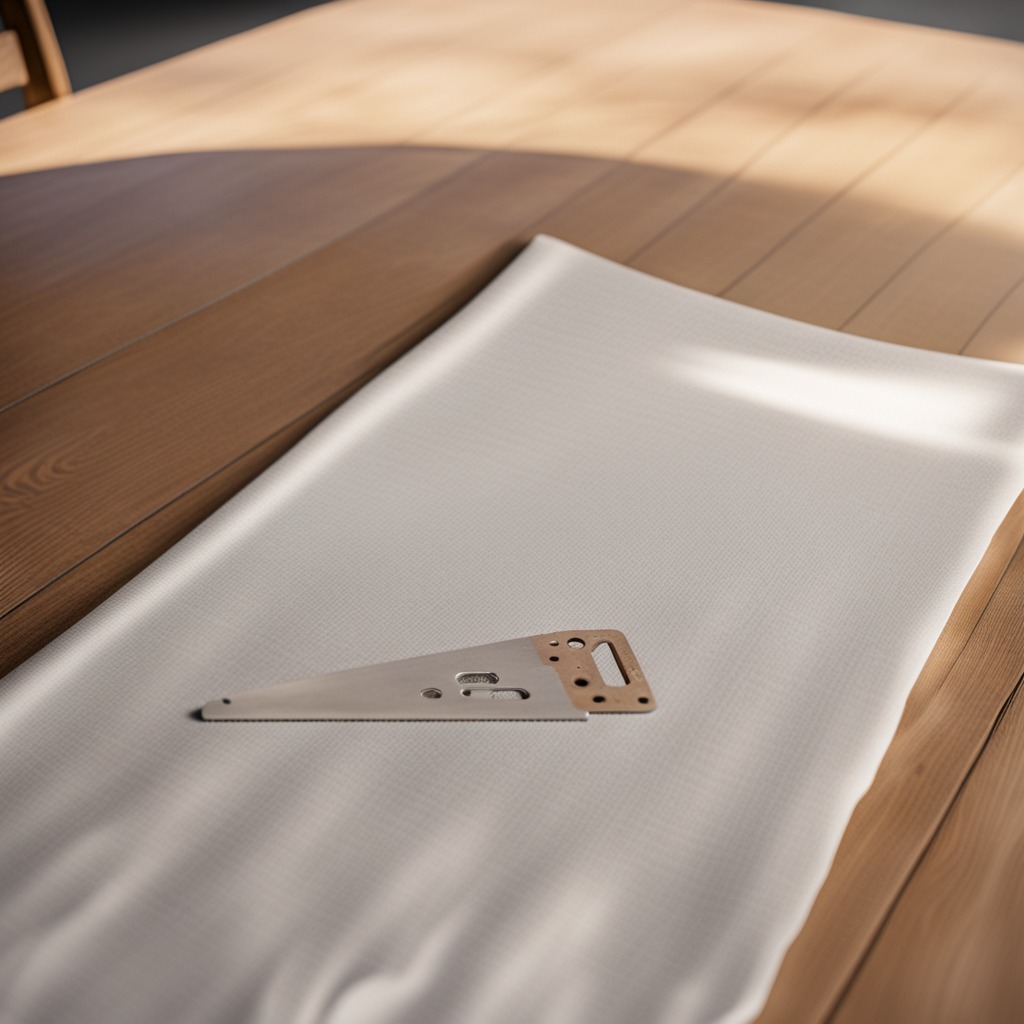
A metal saw lies on a wooden table in an outdoor workshop during daytime bright natural light soft shadows worn but beneath the cloth